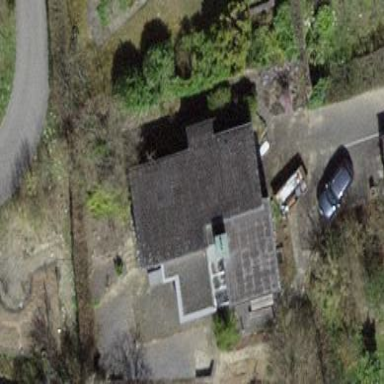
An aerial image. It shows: Detached building.